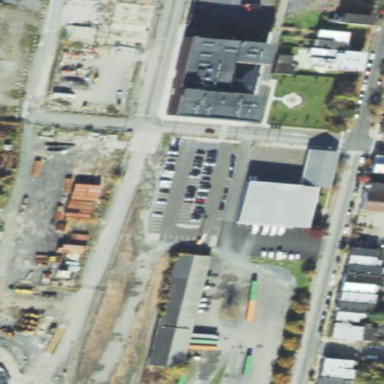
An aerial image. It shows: Paved parking area.